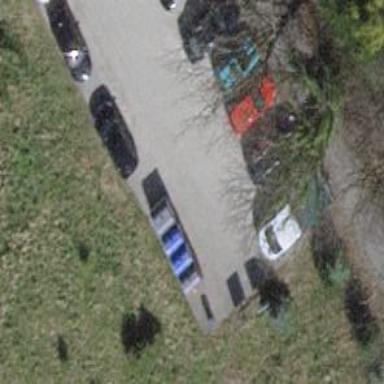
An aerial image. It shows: Recycling container in the area designated for recycling.